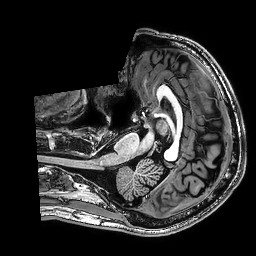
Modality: T1w
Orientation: axial
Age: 43
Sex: male
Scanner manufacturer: philips
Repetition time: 0.00804 s
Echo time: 0.00368 s